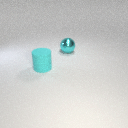
large cyan metal sphere behind large cyan rubber cylinder